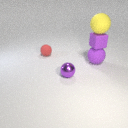
small red rubber sphere to the left of small purple metal sphere